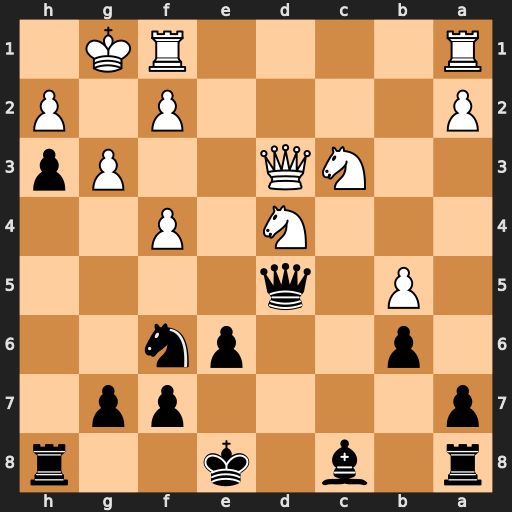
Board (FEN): r1b1k2r/p4pp1/1p2pn2/1P1q4/3N1P2/2NQ2Pp/P4P1P/R4RK1
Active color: b
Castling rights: kq
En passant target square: -
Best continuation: Qg2#